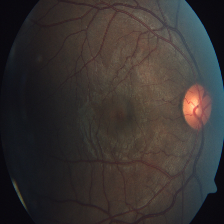
Diabetic retinopathy grade: Severe